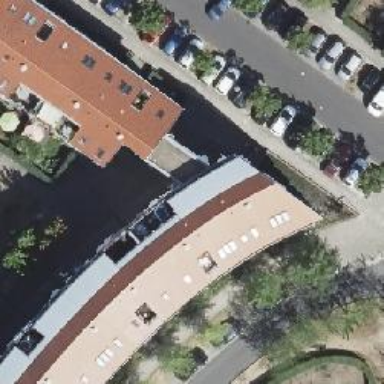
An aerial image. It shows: Footway tunnel passing through building.